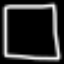
Label: square